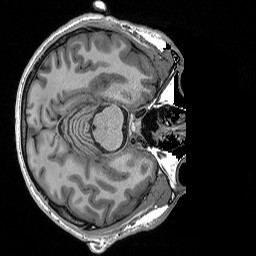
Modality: T1w
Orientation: axial
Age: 34
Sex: male
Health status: healthy
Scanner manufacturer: siemens
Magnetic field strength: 3 T
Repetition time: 2.3 s
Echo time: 0.00199 s